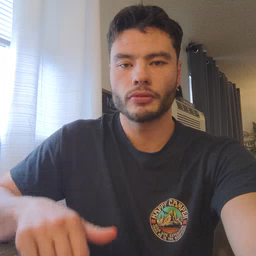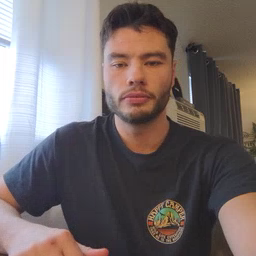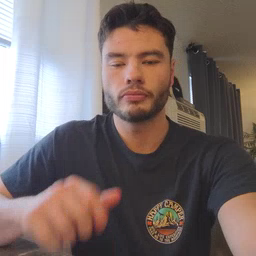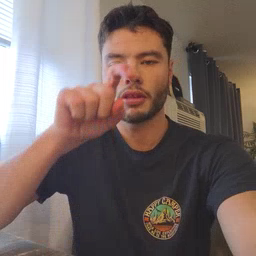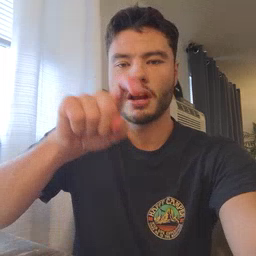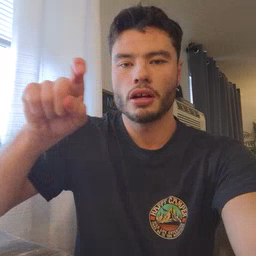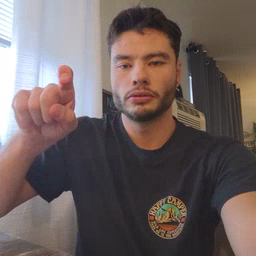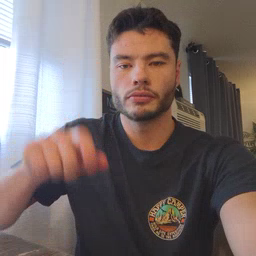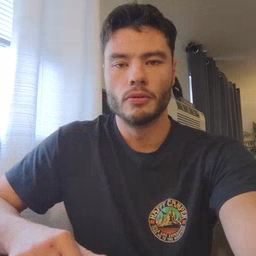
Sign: closet